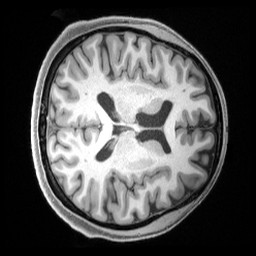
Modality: T1w
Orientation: axial
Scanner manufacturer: siemens
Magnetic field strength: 3 T
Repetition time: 2.4 s
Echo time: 0.00222 s